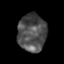
Tissue: lung
Cell type: Endothelial cells
Senescence score: 0.2093
Nuclear area (px): 1042
Mean DAPI intensity: 79.405